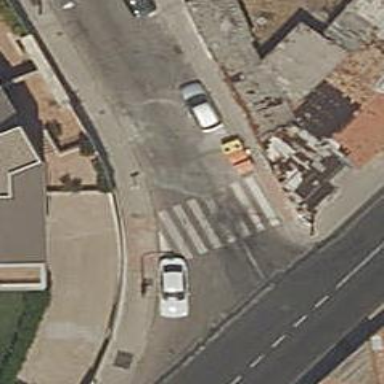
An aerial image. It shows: Uncontrolled road crossing.